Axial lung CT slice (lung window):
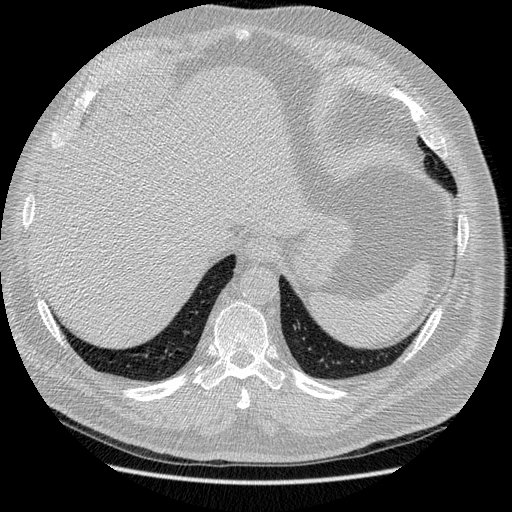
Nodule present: no